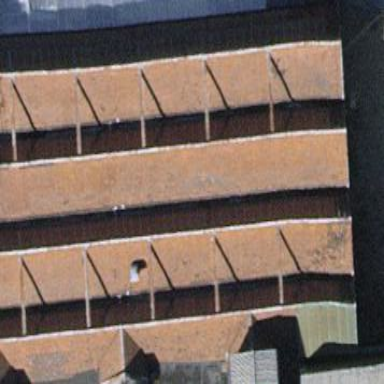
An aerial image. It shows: Industrial building with brown sawtooth roof.